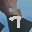
Label: 7